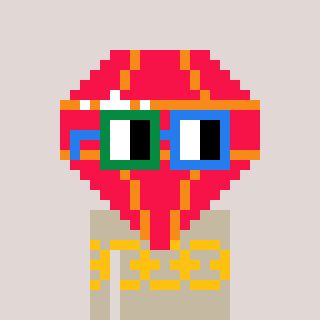
a pixel art character with square green and blue glasses, a red diamond-shaped head and a bege-colored body on a warm background